Question: I am currently working in Flex 3.0 I am getting an error(screen shot is given below). I am using Flash Player Version 10.0
Currently I am calling the HTTPService and in the resultHandler of that HTTPService i am getting an error in method filereference.save() . because this method is called only when the MouseEvent or Keyboard event is occured.
Is there any solution to overcome this situation or in other words calling the filereference.save method in ResultHandler.

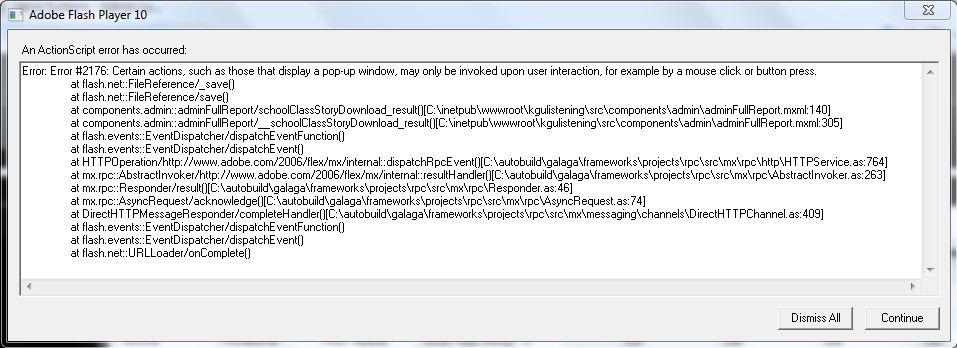
Answer: You cannot. You need a click button of the user to get it done. Dispatching a MouseEvent is useless. Romi approach coud help you. But you need for security reasons to made it for a button click.
What I did.. was in the result retrive the file location and open it like an html page. Then you can download it. I see no other solution than forcing the user to click a button like Romi said.
'''
var u:URLRequest = new URLRequest(event.result);
navigateToURL(u, "_blank");
'''